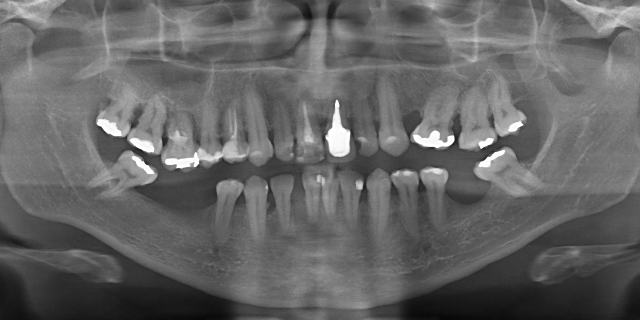
adult